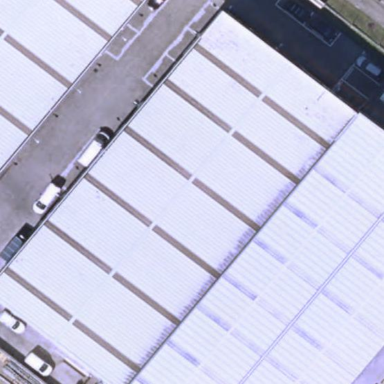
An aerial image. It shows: Industrial building.